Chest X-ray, PA view. Patient: 59 years old, sex M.
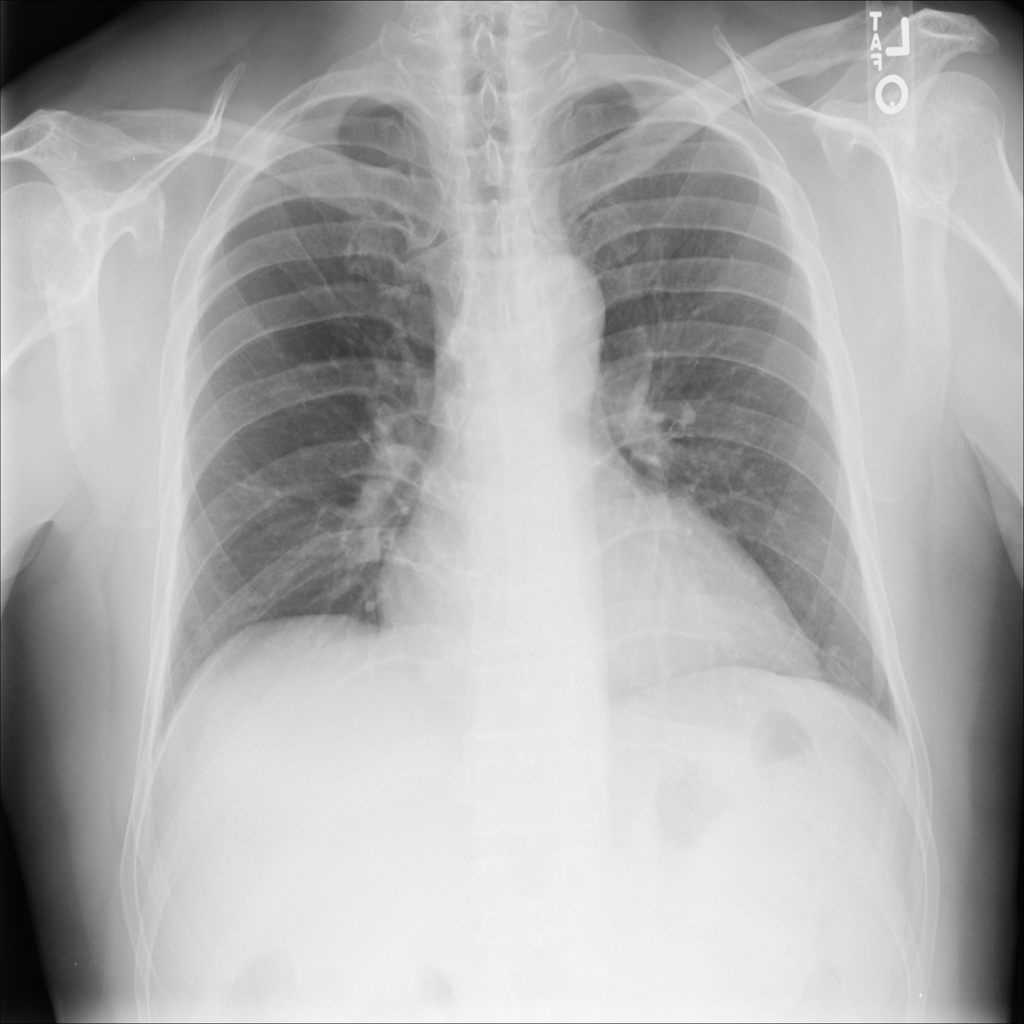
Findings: No Finding